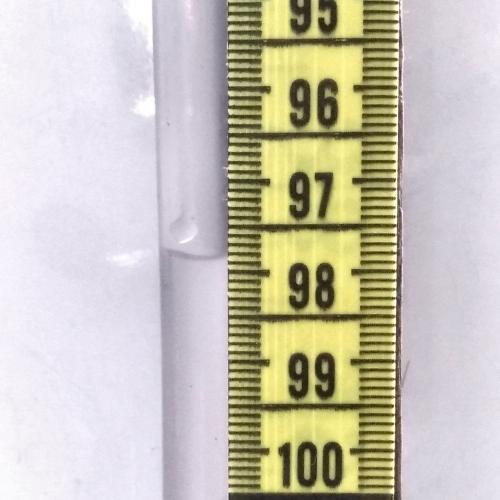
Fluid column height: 97.8 cm